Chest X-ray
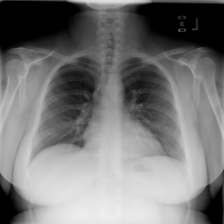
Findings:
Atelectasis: negative
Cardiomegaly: negative
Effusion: negative
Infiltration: negative
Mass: negative
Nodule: negative
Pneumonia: negative
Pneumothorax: negative
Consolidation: negative
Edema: negative
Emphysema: negative
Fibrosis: negative
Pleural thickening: negative
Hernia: negative